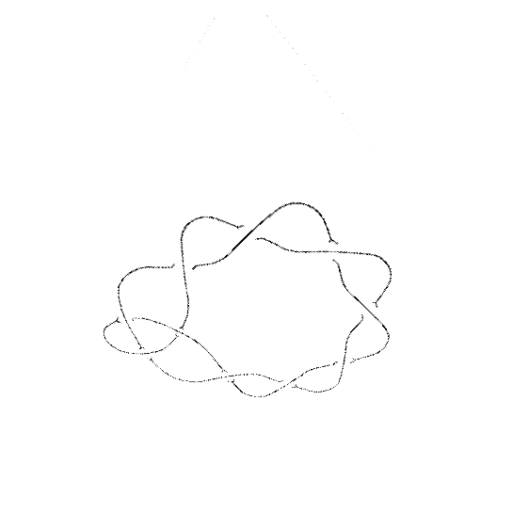
Crossing number: 10